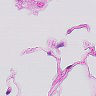
Metastatic tissue present: no